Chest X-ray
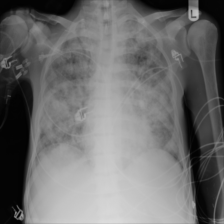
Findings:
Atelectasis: negative
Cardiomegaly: negative
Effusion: negative
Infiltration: negative
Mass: negative
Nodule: negative
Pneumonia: negative
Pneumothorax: negative
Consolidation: negative
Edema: negative
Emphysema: negative
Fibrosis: negative
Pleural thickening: negative
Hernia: negative